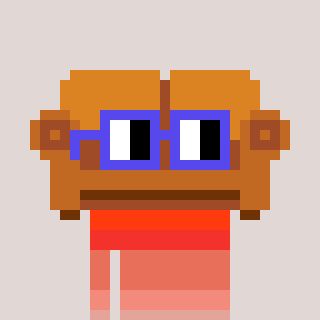
a pixel art character with square blue glasses, a couch-shaped head and a grayscale-colored body on a warm background